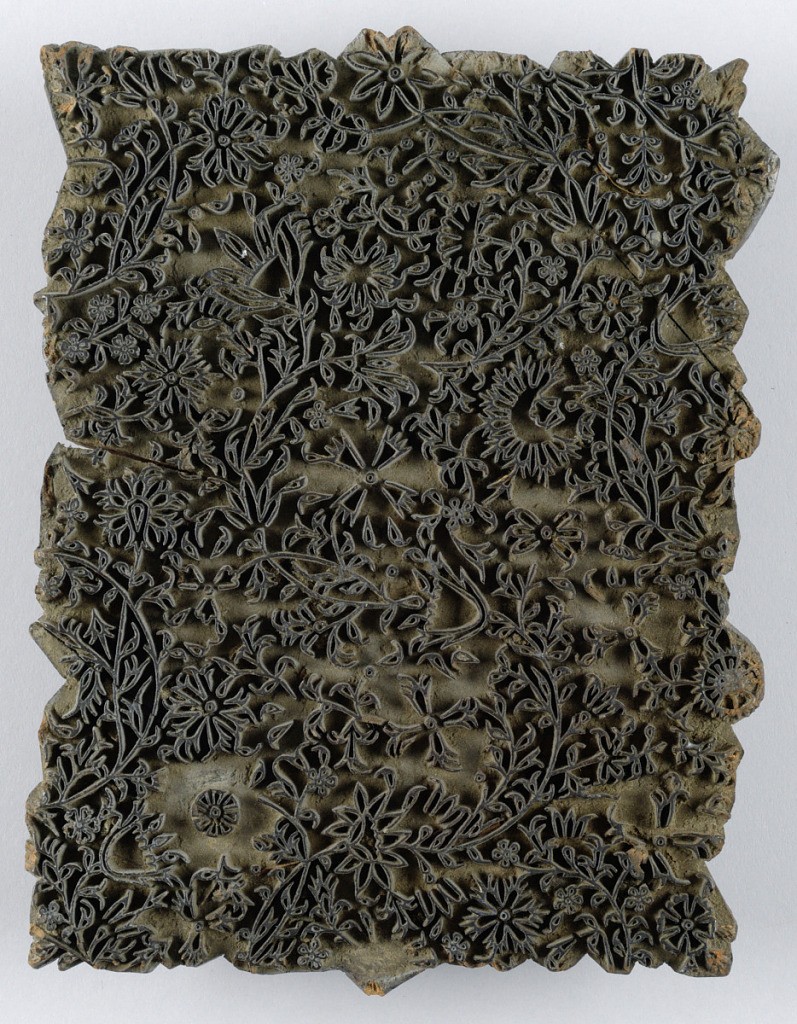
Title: Printing block
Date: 19th century
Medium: wood Technique: wood carved in relief
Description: Block for printing textiles with a dense design of curving stems and flowers. Contemporary picture hangers attached.